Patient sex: M
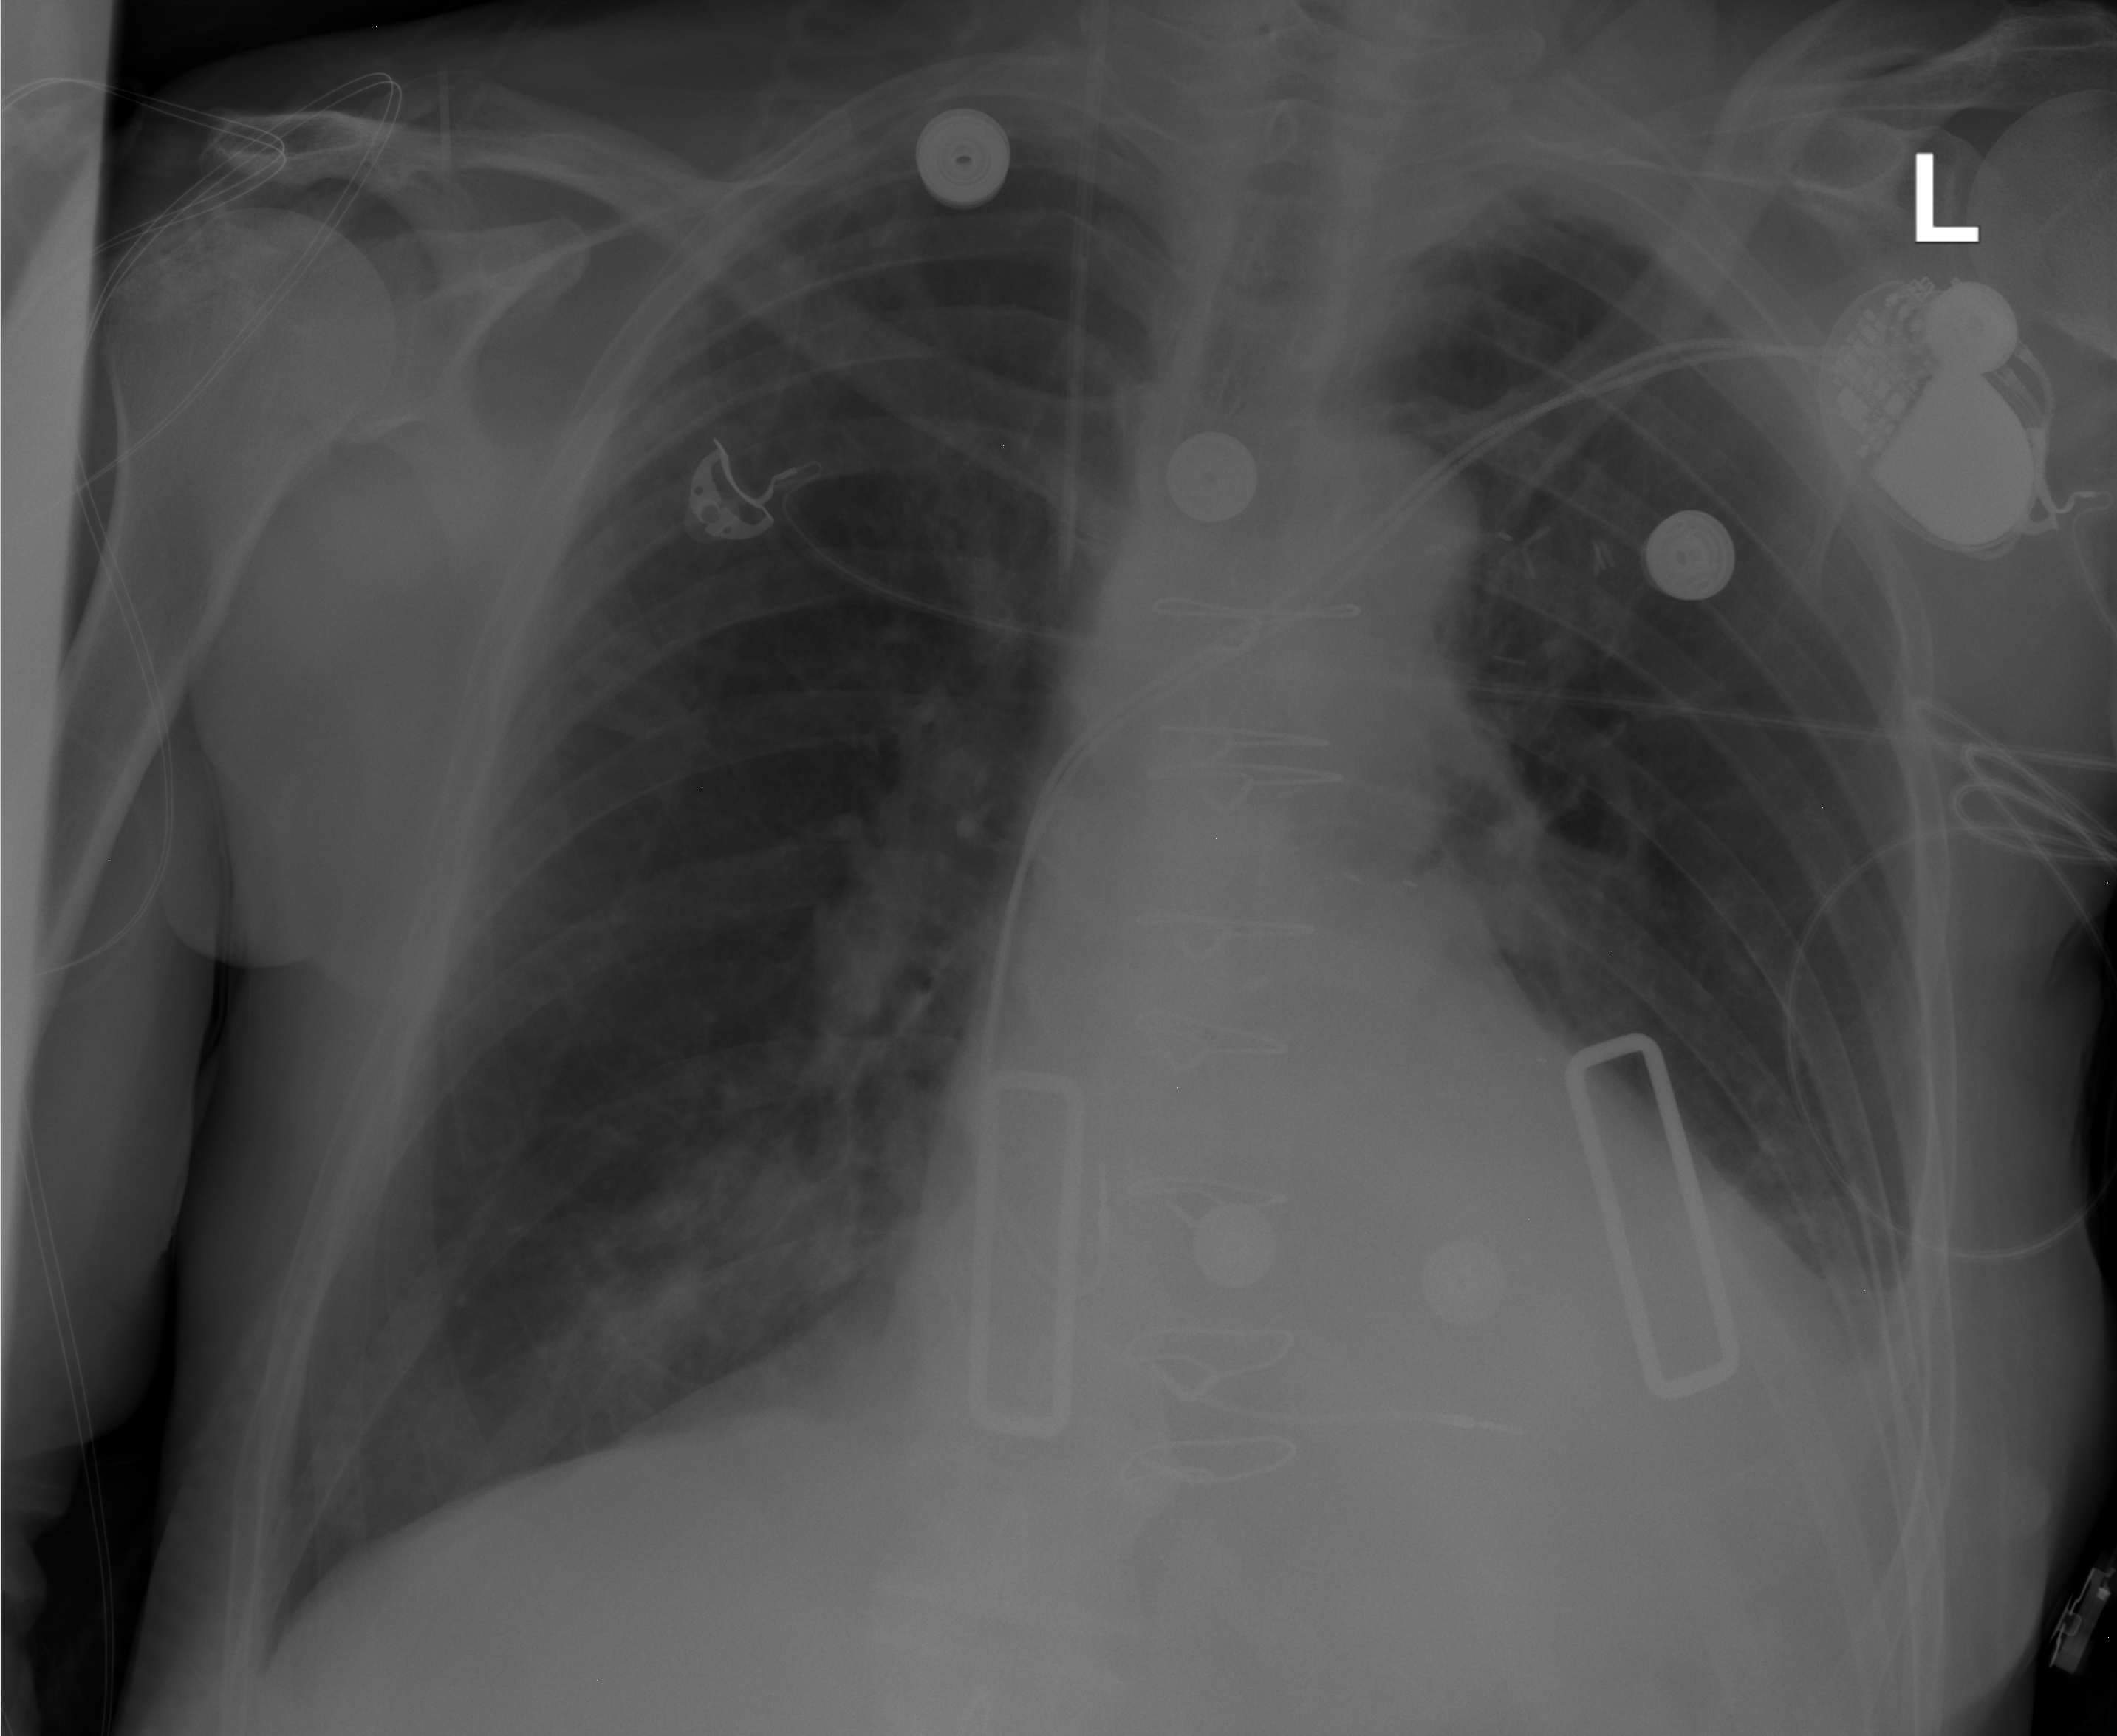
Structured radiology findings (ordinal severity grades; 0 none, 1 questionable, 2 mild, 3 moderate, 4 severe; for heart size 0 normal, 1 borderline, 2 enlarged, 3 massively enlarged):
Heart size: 2
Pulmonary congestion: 0
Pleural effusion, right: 0
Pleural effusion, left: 2
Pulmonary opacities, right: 0
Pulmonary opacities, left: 0
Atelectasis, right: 0
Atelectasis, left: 2